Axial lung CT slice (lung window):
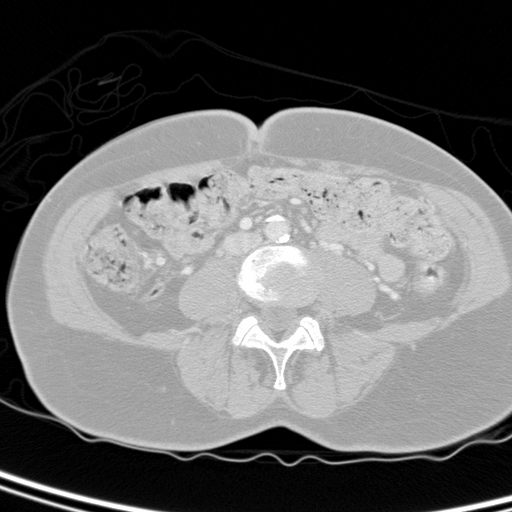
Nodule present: no